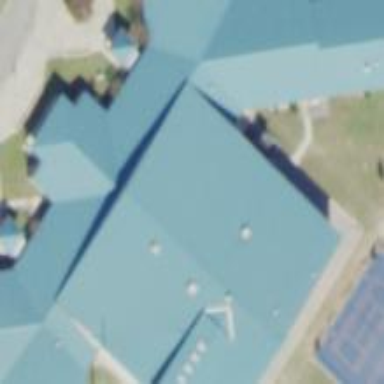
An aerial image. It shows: School building.